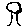
Label: tree